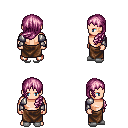
a pixel art fantasy rpg character, male body template, human, light skin, steel arm armor, robe skirt, pink left-swept hairstyle, white slippers, four views (front, back, left, right), 2x2 character sprite sheet, small pixel art, hard edges, no anti-aliasing